Interaction volume radius: 5 \u00c5
Interaction volume height: 15 \u00c5
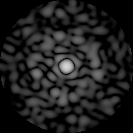
Disorder parameter: 0.796